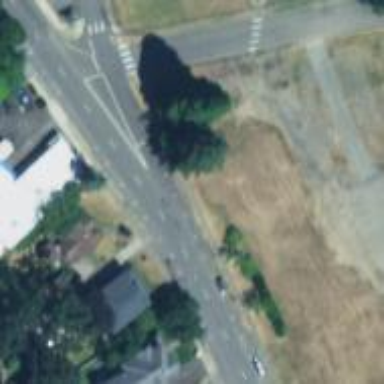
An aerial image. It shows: Asphalt road with tertiary link. There is sidewalk on the left side.